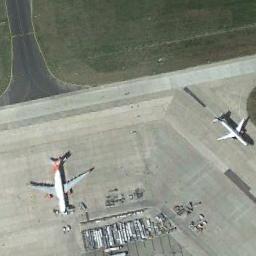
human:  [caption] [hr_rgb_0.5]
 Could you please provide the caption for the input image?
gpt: There are two planes of different sizes parked in the open space .

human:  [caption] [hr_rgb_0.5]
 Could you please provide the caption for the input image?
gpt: There are two planes of different sizes on a clearing, With a runway next to the plane .

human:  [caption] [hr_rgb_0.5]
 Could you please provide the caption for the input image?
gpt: A plane with the red mark and a white plane parked in different directions on the open area and the lawn beside .

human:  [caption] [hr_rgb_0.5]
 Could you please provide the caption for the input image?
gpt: Two airplanes are parked on the runway by the grass .

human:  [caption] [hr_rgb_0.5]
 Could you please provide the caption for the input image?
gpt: A plane is on the ground beside the grass .